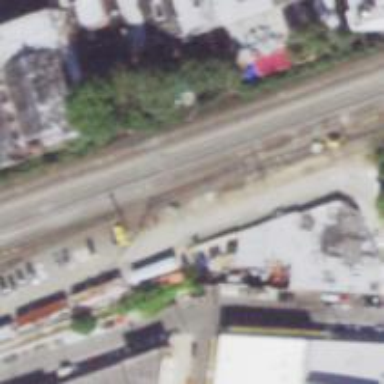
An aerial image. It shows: Railway yard.